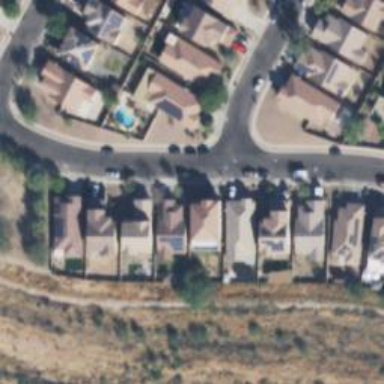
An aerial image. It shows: Residential road.